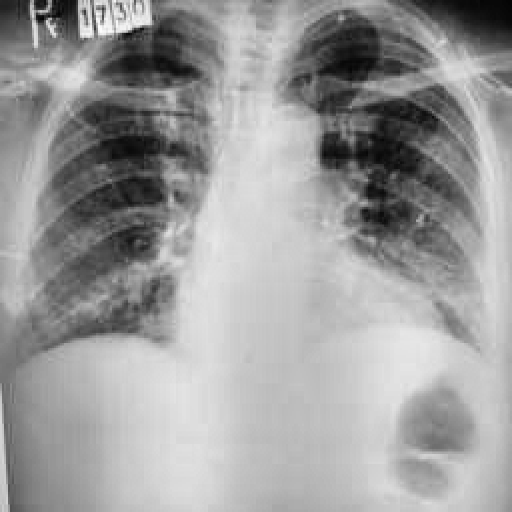
Finding: TUBERCULOSIS